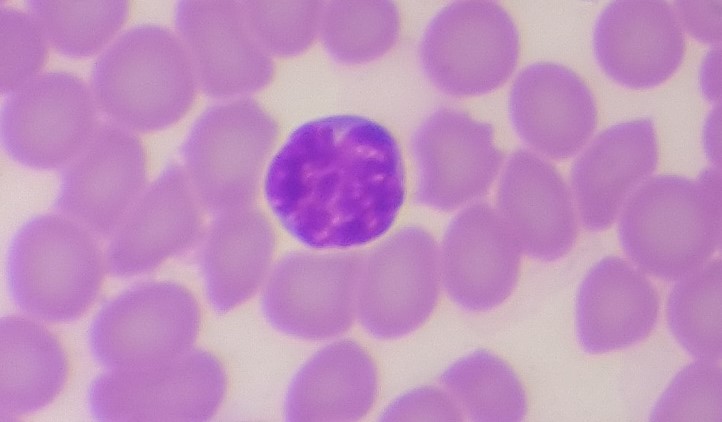
White blood cell type: Lymphocyte